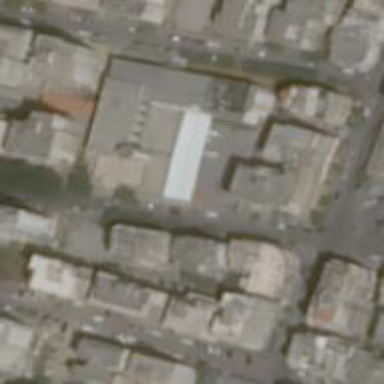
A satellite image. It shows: School.